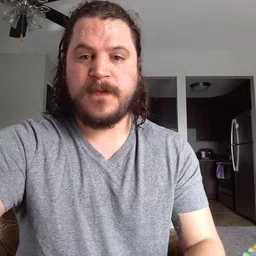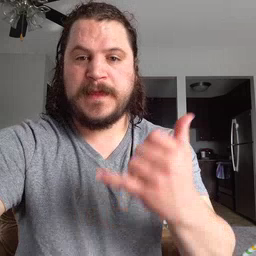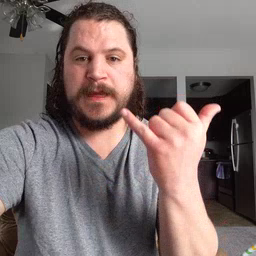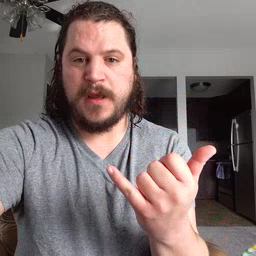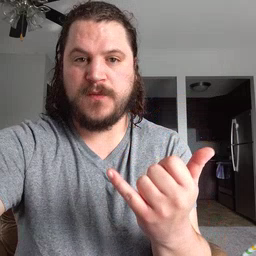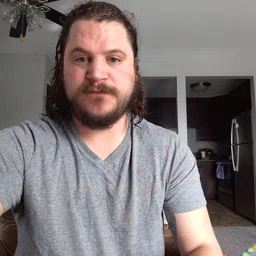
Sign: now